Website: apple
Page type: store-pickup
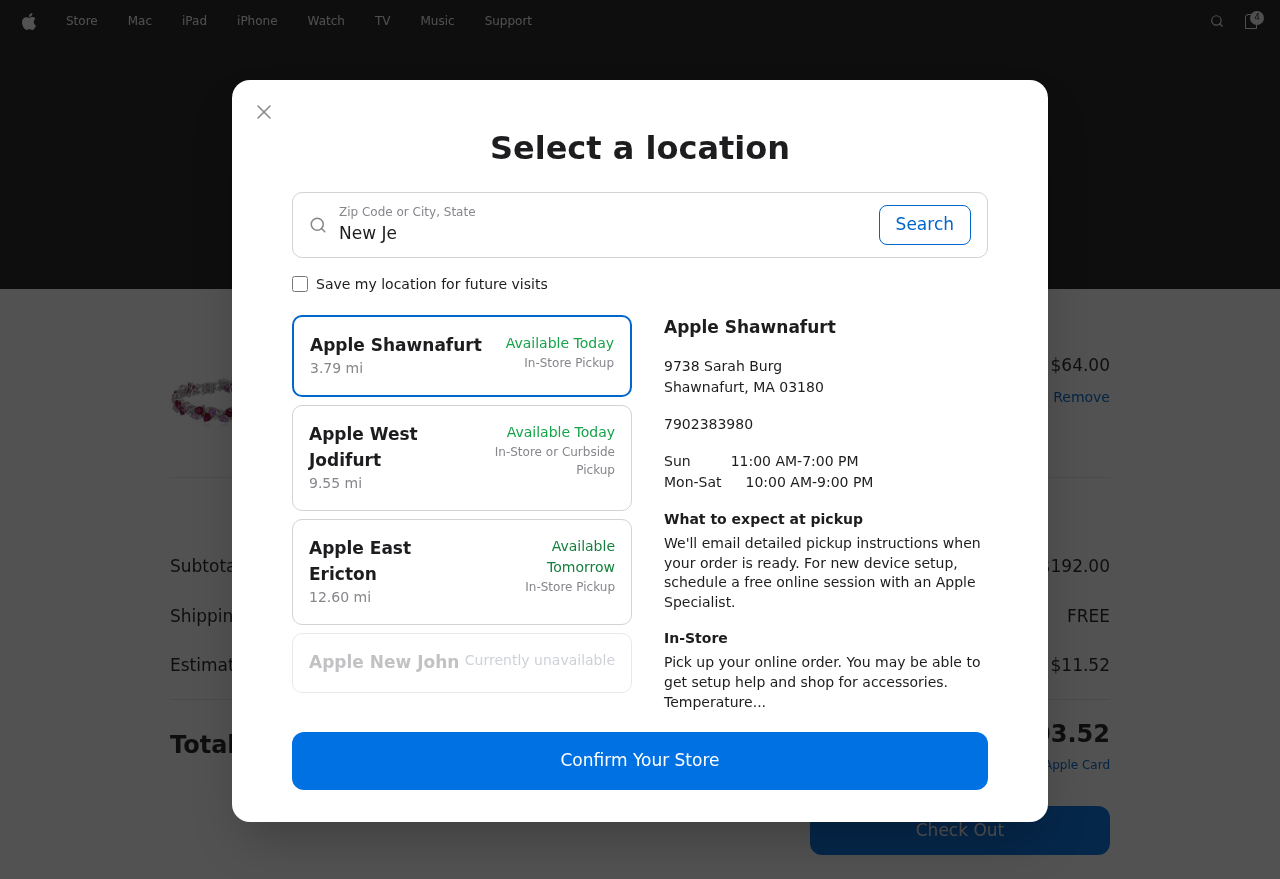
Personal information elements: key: PII_CITY_STATE
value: New Jeremiahbury, MA
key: PII_LOCATION1_CITY
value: Apple Shawnafurt
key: PII_LOCATION1_CITY_STATE_ZIP
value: Shawnafurt, MA 03180
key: PII_LOCATION1_STREET
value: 9738 Sarah Burg
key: PII_LOCATION2_CITY
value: Apple West Jodifurt
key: PII_LOCATION3_CITY
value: Apple East Ericton
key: PII_LOCATION4_CITY
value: Apple New John
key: PII_PHONE
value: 7902383980
Product elements: key: PRODUCT1_NAME
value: Sterling Silver Created Ruby, Pink Sapphire, and White Sapphire Bracelet, 7.25"
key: PRODUCT1_PRICE
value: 64
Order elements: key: ORDER_NUM_ITEMS
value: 4
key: ORDER_TOTAL
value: $203.52
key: ORDER_SUBTOTAL
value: $192.00
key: ORDER_SHIPPING_COST
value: FREE
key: ORDER_TAX
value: $11.52
Search elements: key: SEARCH_CITY_STATE
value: New Jeremiahbury, MA